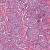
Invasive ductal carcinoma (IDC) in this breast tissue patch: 1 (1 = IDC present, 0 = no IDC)